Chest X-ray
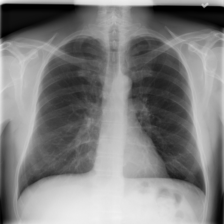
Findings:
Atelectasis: negative
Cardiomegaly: negative
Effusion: negative
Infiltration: negative
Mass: negative
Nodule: negative
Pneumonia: negative
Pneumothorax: negative
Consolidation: negative
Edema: negative
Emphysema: negative
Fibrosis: negative
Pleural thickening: negative
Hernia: negative